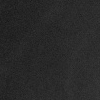
Atmospheric dust classification: dusty